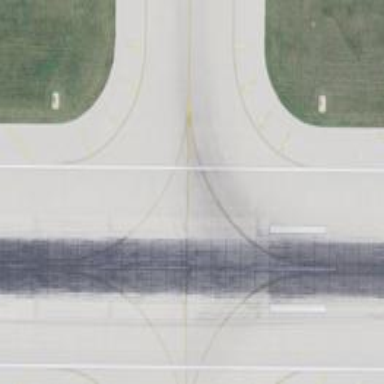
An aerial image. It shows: Image of taxiway at airport.